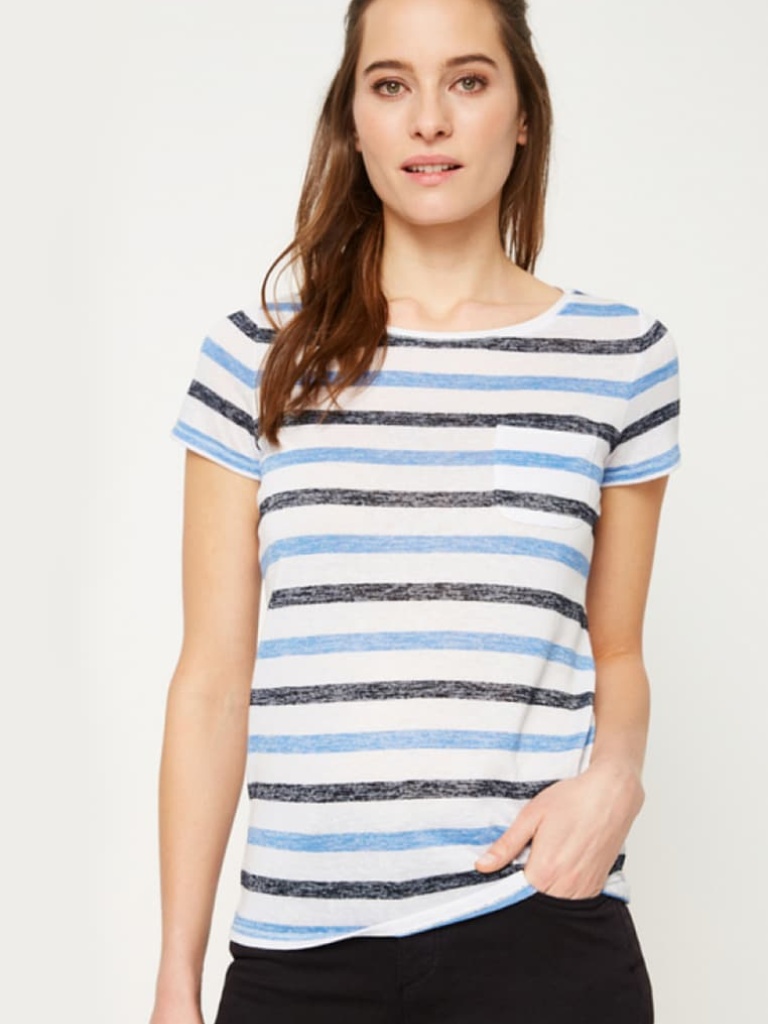
cotton relaxed short sleeve hip length Untucked crew t-shirt